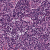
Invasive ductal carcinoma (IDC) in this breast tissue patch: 1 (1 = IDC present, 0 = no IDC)